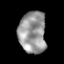
Tissue: prostate
Cell type: T cells
Senescence score: 0.3494
Nuclear area (px): 1114
Mean DAPI intensity: 151.965